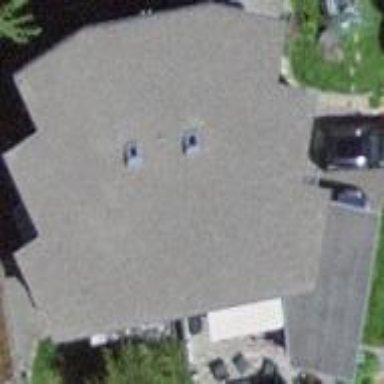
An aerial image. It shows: Semidetached house with flat roof.